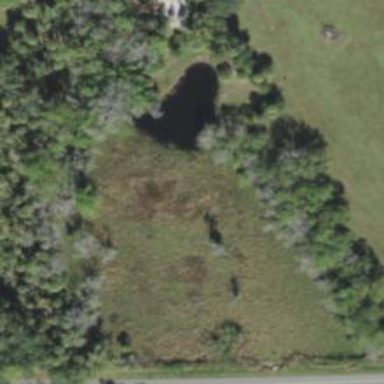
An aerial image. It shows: Marsh wetland.